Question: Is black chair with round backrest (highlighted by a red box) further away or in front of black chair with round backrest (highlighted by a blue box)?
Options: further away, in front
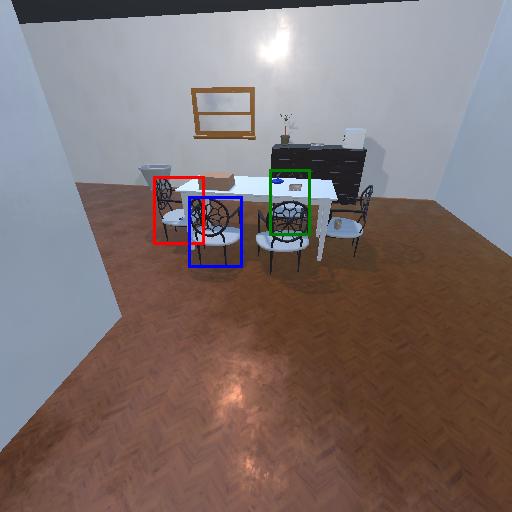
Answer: further away